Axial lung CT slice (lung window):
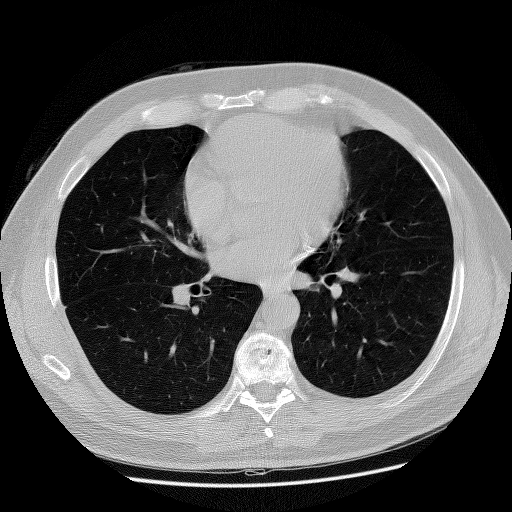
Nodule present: no